Question:
See the image above; basically, I want a simple test to check if a point is within the line segment's range. The information (or input, if you prefer) I have is the point's coordinates, and the line segment termination points' coordinates. The output I want is a simple boolean. How can I check this in a simple way?
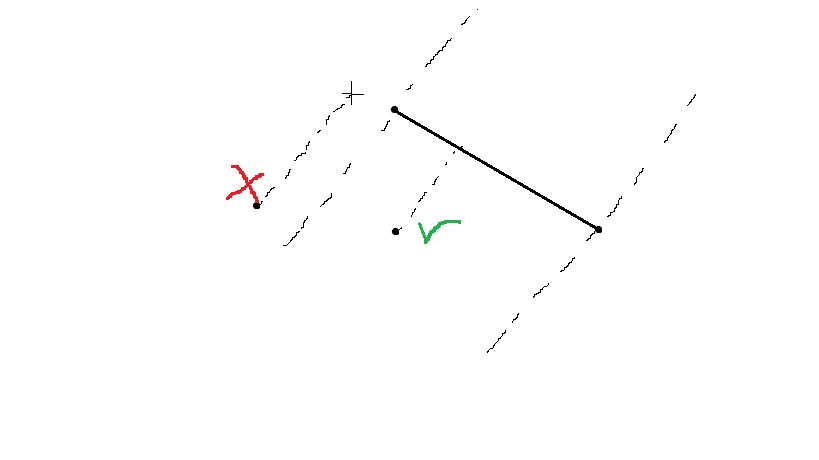
Answer: You can have a simple and uniform check if you use the inner product. The inner product between two vectors can be geometrically visualised as the product of the lengths of the two vectors time the cosine of the angle between the two, or the product of the length of one of the vectors and the length of the (orthogonal) projection of the other onto the line determined by that vector.
In your situation, if you project the vector 'v' from one of the endpoints of the segment to the point under consideration, the point lies inside the allowed region if and only if the projection falls on the segment 's' connecting the two endpoints. And that is equivalent to
'''
0 <= v*s <= s*s
'''
(strict inequalities if you want to exclude the lines perpendicular to the segment through the endpoints)
'''
public static boolean inRange(double start_x, double start_y, double end_x, double end_y,
double point_x, double point_y) {
double dx = end_x - start_x;
double dy = end_y - start_y;
double innerProduct = (point_x - start_x)*dx + (point_y - start_y)*dy;
return 0 <= innerProduct && innerProduct <= dx*dx + dy*dy;
}
'''